Interaction volume radius: 10 \u00c5
Interaction volume height: 20 \u00c5
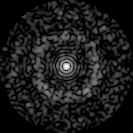
Disorder parameter: 0.8477